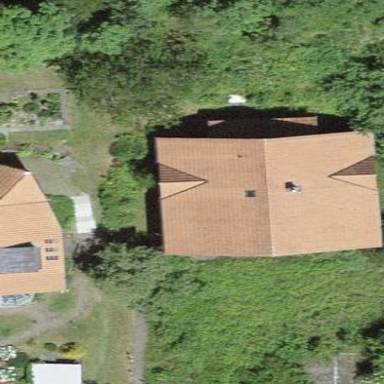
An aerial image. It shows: Detached building with gabled roof.